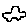
Label: car